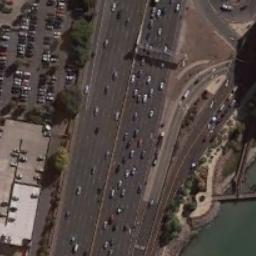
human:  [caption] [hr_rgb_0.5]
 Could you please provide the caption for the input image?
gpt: The freeway is between the parking lot and the river .

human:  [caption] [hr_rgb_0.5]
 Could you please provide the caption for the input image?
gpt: The bifurcated freeway has a parking lot and a building on one side of the freeway and some cars are driving on freeways .

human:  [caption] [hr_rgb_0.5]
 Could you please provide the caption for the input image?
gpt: There are three white cars on the highway above .

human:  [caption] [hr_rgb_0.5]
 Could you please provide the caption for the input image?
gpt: There are many buildings and roads and green plants on both sides of the freeway  There are many cars on the freeway  Many cars are parked in the open space beside the freeway  There is a river on the side of the freeway .

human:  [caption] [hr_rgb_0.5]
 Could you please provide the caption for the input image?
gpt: There are some buildings and a parking lot beside the freeway .